Question: I'm using this code to add each selected track in iTunes to a list in AppleScript Obj-C:
'''
tell application "iTunes"
set these_titles to {}
if selection is not {} then
set mySelection to selection
repeat with aTrack in mySelection
if class of aTrack is file track then
set end of these_titles to ((name of aTrack) as string)
end if
end repeat
end if
end tell
'''
I have this line to show the output in a text box in the GUI:
'''
trackTable's setStringValue_(these_titles)
'''
But it comes out like this:

Is there any way I can get each list item on one line, sans the quotation marks and brackets?
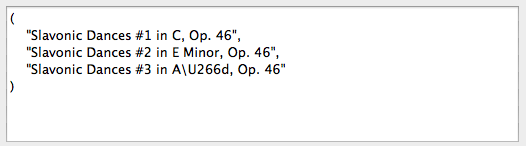
Answer: That is the proper output for a list. If you want it coerced to a string in a particular format, you need to do that explicitly. Simply change the delimiter used for lists and then coerce the variable into a string, which will place that delimiter as text between each list item.
So, add this code to the end of your code:
'''
set oldTID to AppleScript's text item delimiters
set AppleScript's text item delimiters to ", "
set these_titles to these_titles as string
set AppleScript's text item delimiters to oldTID
'''
Change the delimiter to whatever you want, in place of the comma and space.